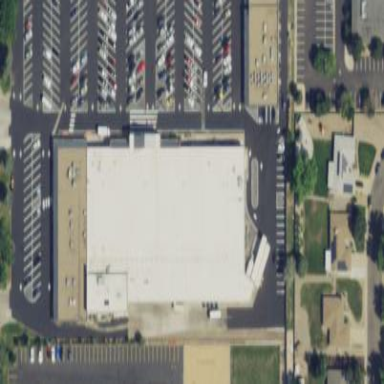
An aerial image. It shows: Supermarket located in building.